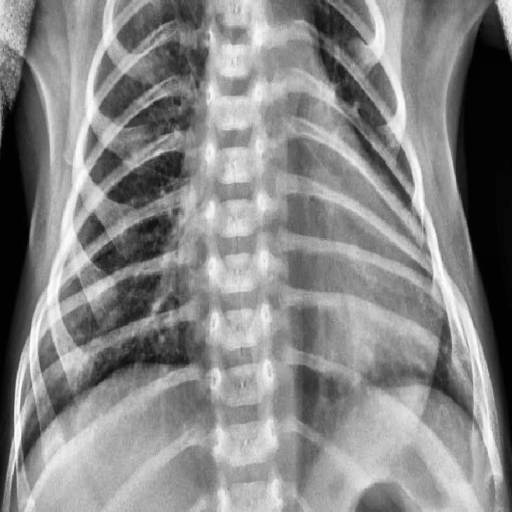
Finding: PNEUMONIA